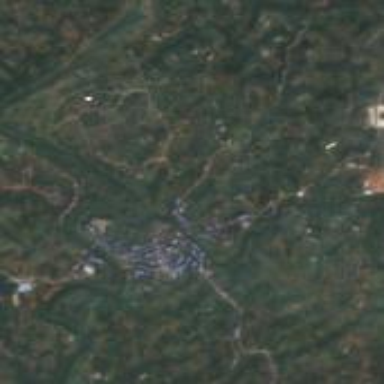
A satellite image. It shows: Town.